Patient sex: F
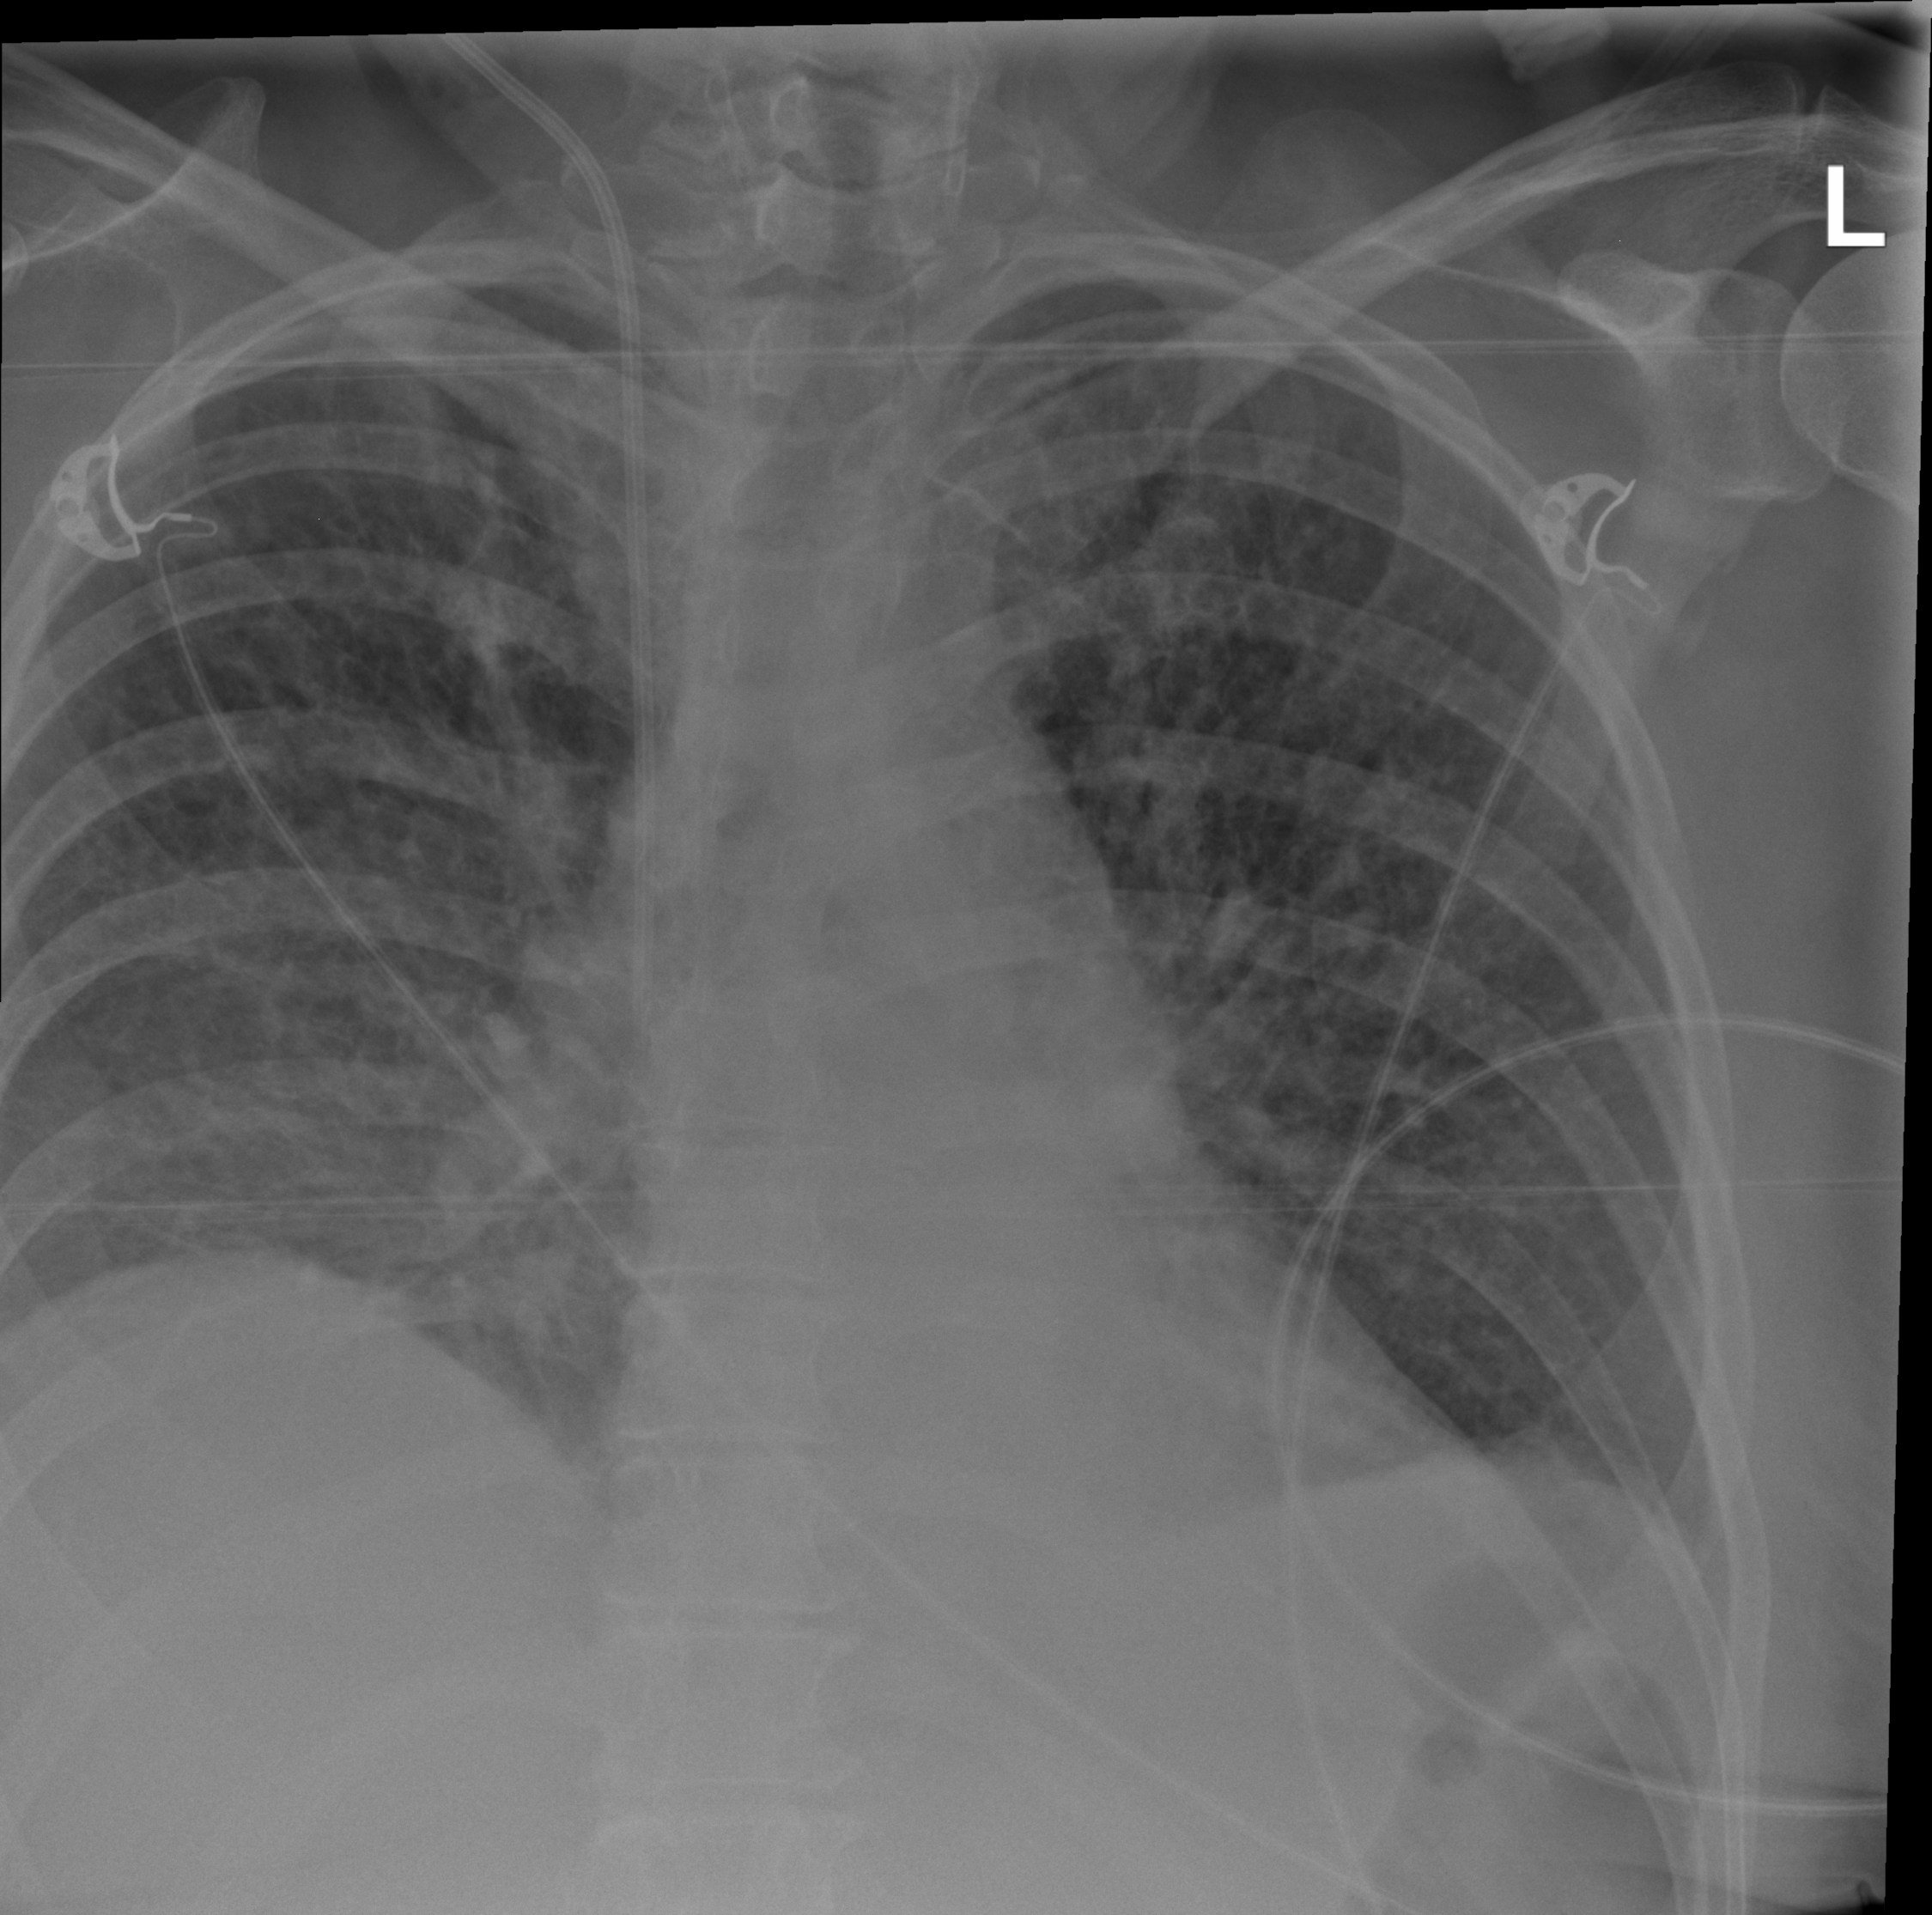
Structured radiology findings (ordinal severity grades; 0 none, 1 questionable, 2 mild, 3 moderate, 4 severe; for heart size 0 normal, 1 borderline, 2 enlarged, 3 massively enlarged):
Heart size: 0
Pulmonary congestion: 0
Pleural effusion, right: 0
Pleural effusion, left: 0
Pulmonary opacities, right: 0
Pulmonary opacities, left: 0
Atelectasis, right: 2
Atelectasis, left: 2